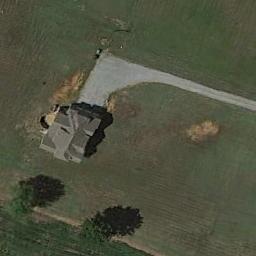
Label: sparse_residential